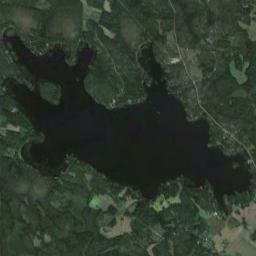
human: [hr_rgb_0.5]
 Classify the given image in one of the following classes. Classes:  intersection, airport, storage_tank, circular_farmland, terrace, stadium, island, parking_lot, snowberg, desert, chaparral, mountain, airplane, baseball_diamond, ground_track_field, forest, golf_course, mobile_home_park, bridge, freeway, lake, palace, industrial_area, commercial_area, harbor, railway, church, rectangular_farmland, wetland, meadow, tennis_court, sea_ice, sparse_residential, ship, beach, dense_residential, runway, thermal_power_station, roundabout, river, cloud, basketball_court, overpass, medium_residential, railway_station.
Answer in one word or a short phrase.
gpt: lake